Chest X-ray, PA view. Patient: 56 years old, sex M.
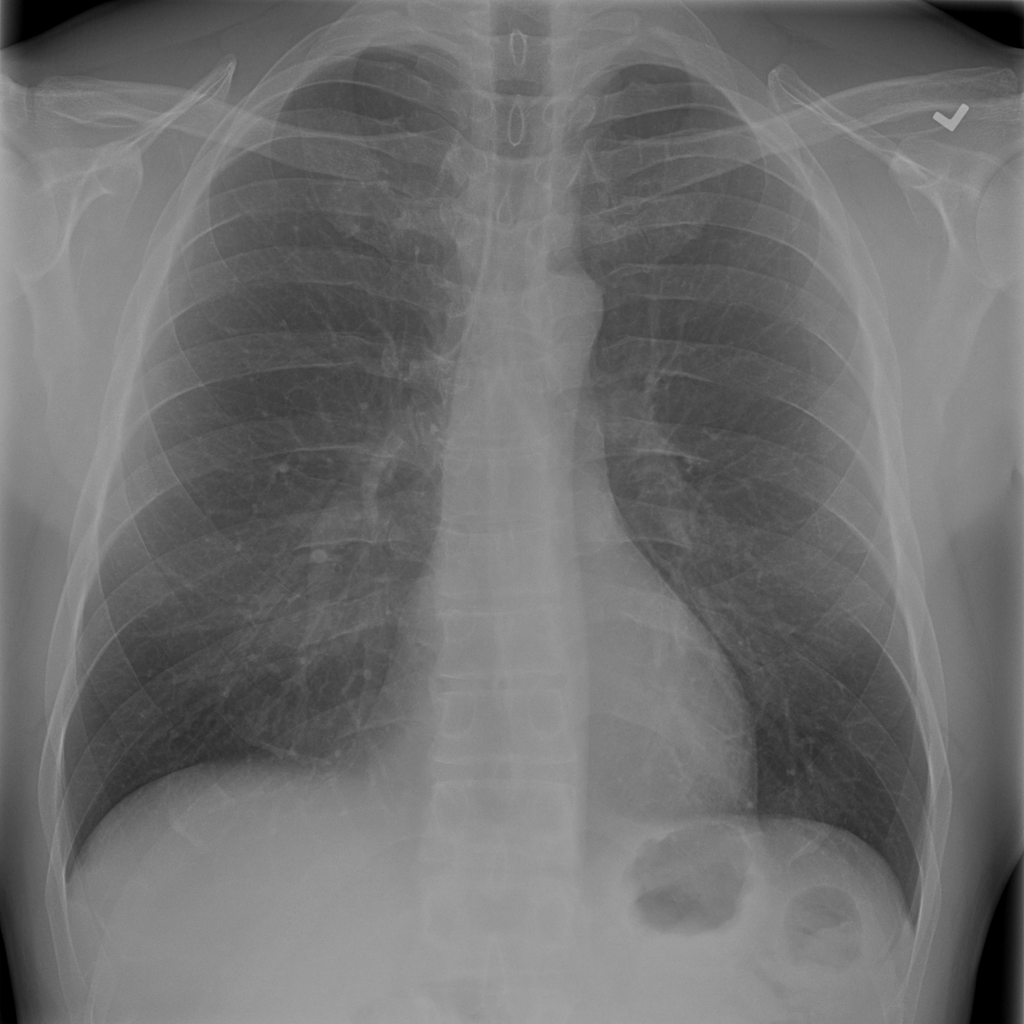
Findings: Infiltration